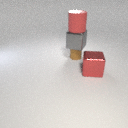
small brown rubber cylinder below large red rubber cylinder